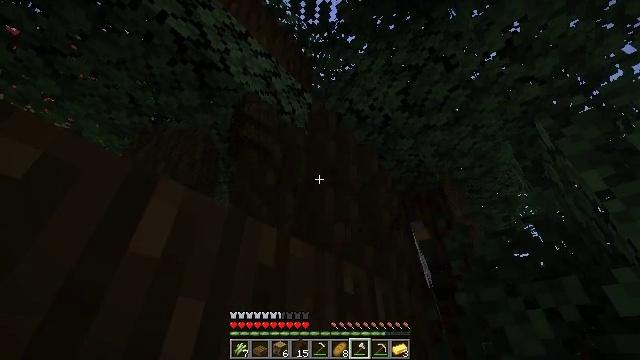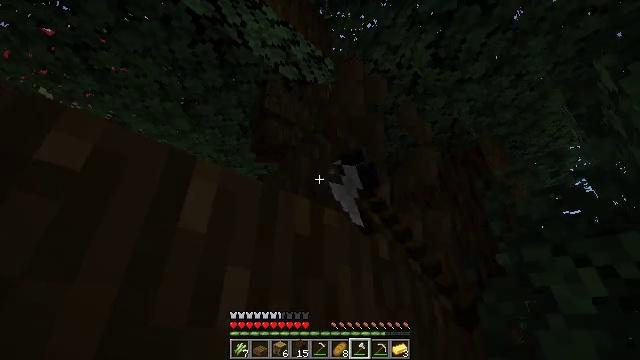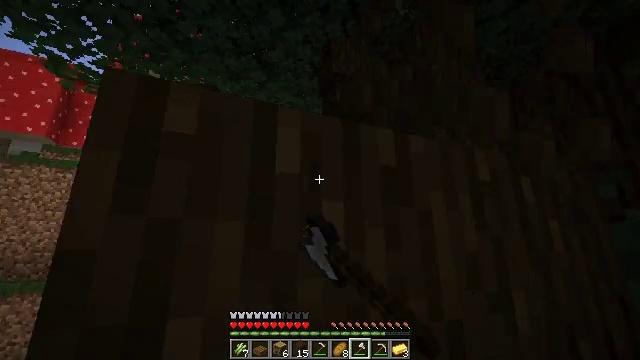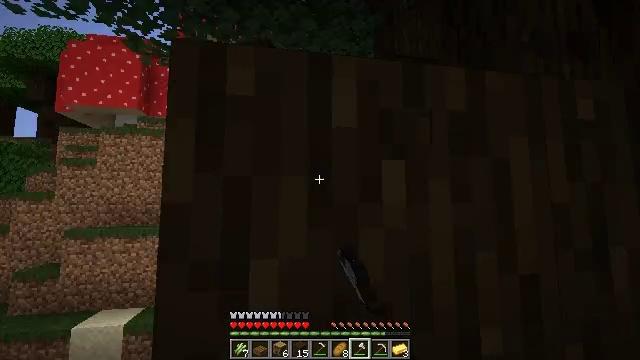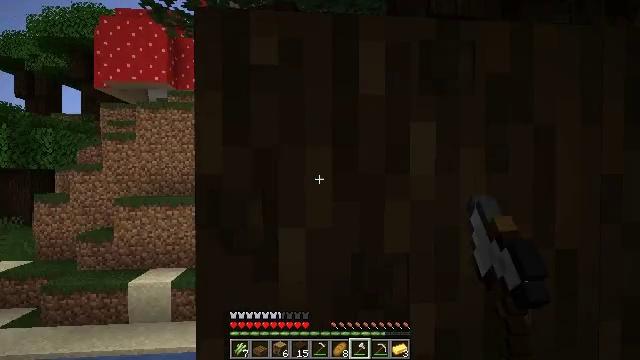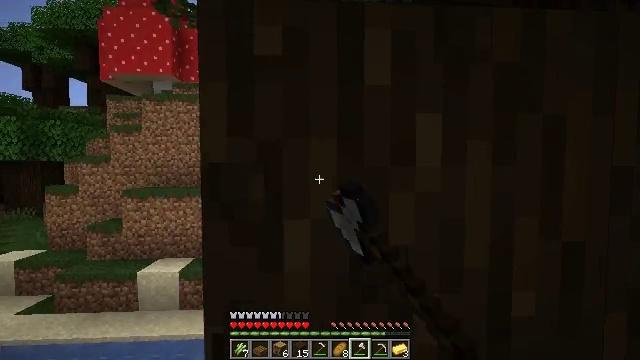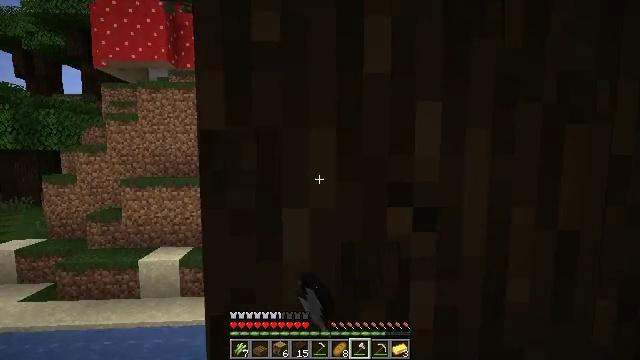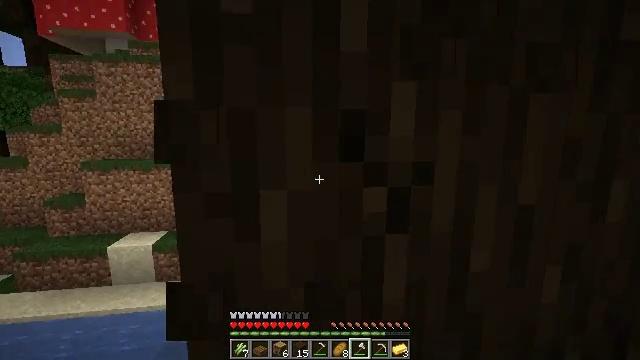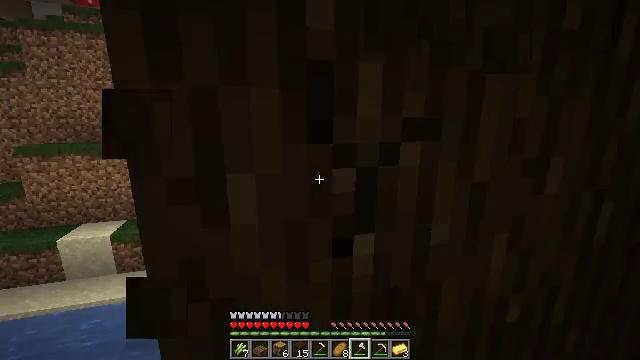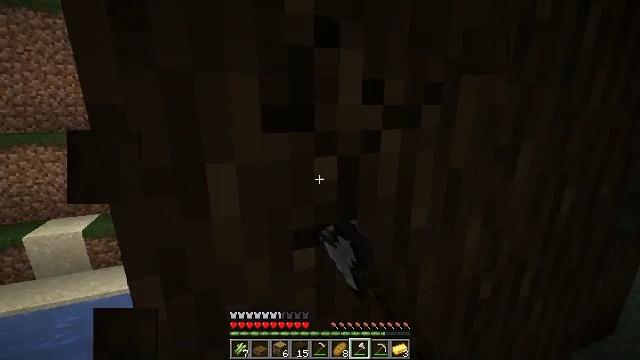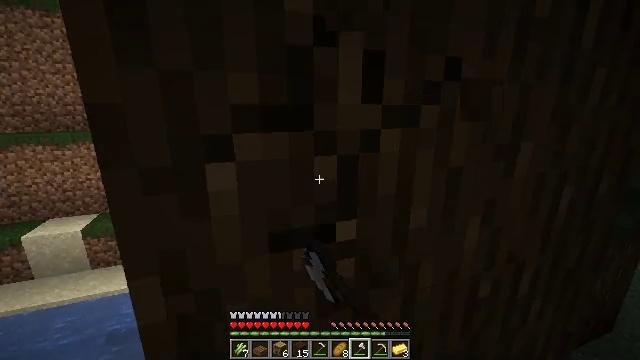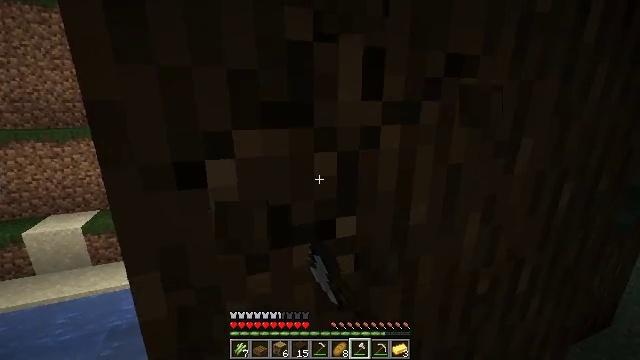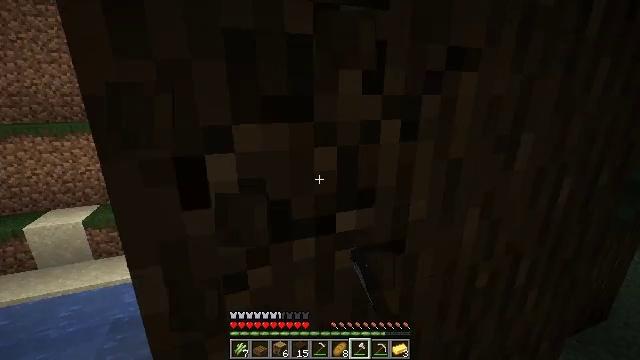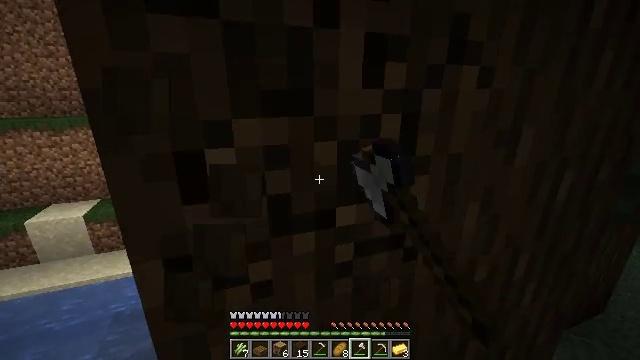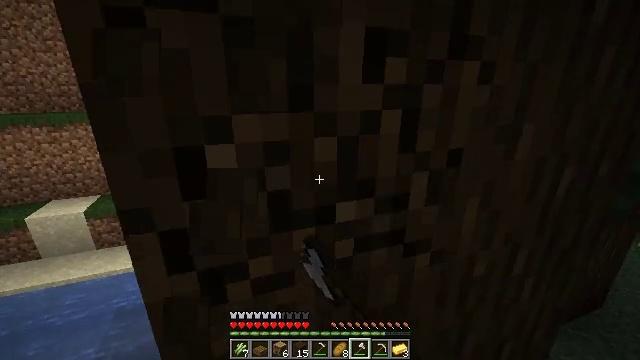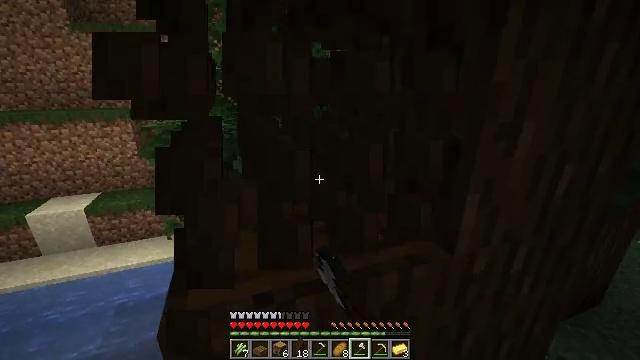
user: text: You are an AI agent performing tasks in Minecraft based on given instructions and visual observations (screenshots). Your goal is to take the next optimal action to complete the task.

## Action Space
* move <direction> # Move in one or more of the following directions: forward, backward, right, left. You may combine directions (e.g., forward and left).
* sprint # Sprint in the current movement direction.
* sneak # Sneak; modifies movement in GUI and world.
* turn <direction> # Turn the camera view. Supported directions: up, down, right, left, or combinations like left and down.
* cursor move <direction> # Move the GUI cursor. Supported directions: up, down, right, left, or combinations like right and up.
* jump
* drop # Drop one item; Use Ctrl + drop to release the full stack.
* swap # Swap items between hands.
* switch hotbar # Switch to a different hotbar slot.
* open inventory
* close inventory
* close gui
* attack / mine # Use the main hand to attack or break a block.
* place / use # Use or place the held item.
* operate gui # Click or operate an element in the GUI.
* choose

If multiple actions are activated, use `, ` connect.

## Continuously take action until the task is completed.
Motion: motion action
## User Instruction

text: Gather dark oak log for crafting.
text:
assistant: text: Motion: turn left and down, attack / mine
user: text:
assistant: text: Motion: turn left and down, attack / mine
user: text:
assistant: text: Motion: turn left and down, attack / mine
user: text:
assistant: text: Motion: turn left and down, attack / mine
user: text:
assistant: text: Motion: turn left and down, attack / mine
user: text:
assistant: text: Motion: turn down, attack / mine
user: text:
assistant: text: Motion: turn right and down, attack / mine
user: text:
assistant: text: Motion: turn right and down, attack / mine
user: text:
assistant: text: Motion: turn right and down, attack / mine
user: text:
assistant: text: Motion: attack / mine
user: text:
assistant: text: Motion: attack / mine
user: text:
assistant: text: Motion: turn down, attack / mine
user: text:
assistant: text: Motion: turn down, attack / mine
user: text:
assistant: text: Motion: attack / mine
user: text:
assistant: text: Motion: attack / mine
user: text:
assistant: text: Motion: turn down, attack / mine
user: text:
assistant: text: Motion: turn down, attack / mine
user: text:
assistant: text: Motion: attack / mine
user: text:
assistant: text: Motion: attack / mine
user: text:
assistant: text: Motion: attack / mine